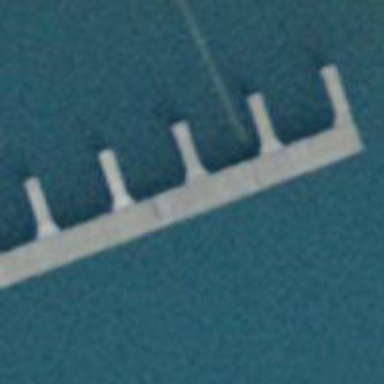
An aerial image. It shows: Man-made pier.